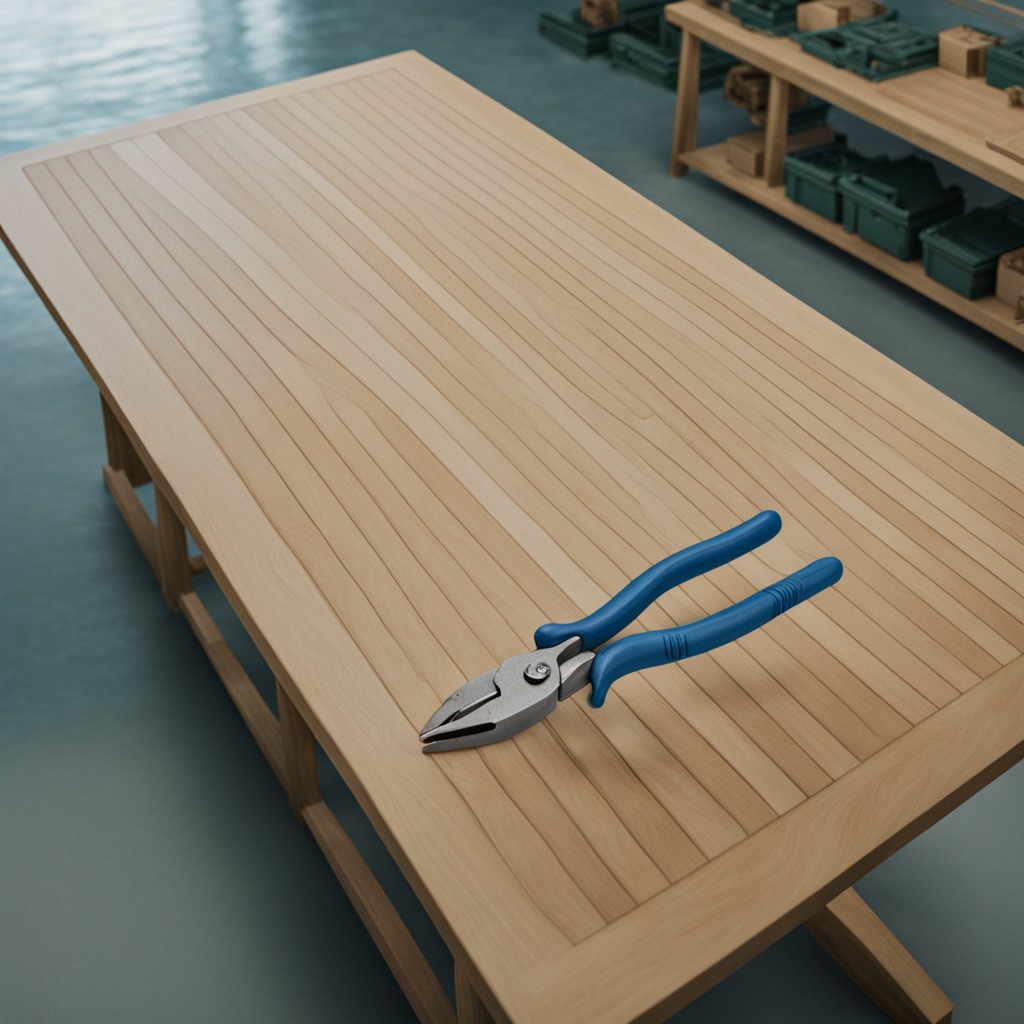
A plier lies on the workbench inside a coastal fishing gear workshop.